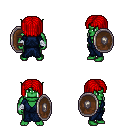
a pixel art fantasy rpg character, male body template, orc, green skin, blue robe, teal pants, red pageboy hairstyle, white cloth bandages, shield, four views (front, back, left, right), 2x2 character sprite sheet, small pixel art, hard edges, no anti-aliasing